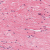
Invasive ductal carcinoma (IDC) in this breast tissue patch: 0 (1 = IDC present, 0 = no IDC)